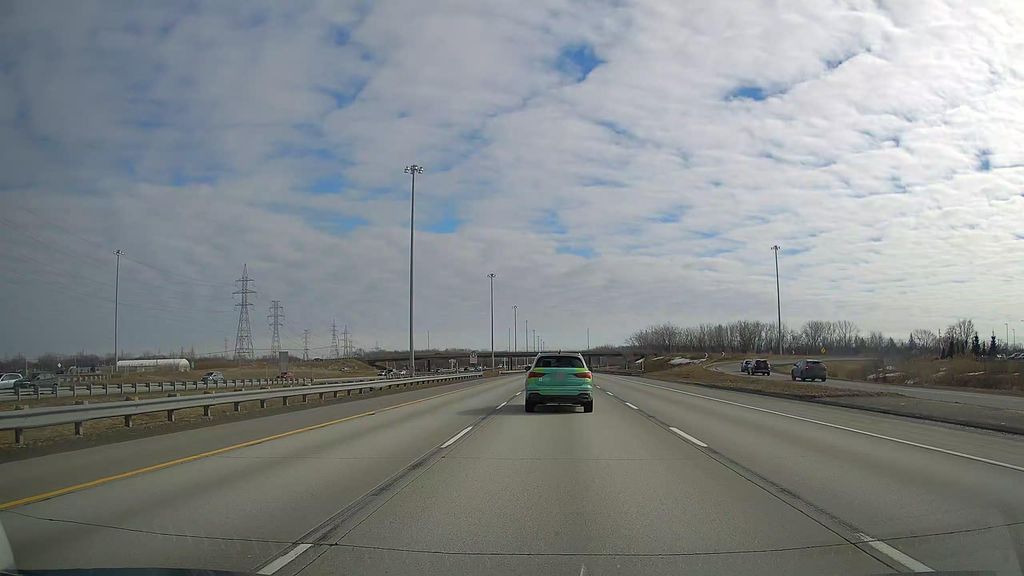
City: montreal